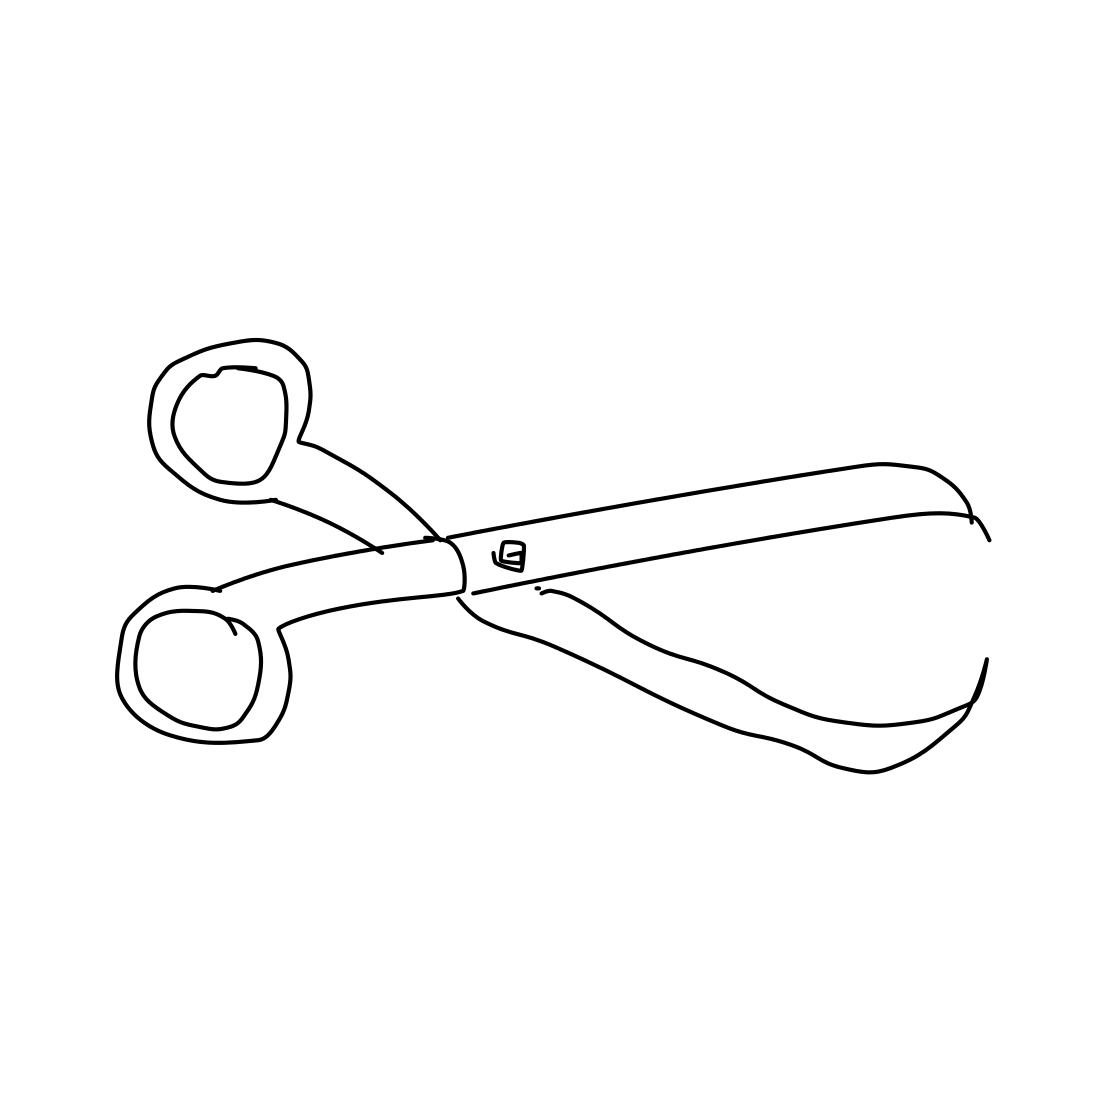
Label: scissors